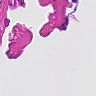
Metastatic tissue present: no